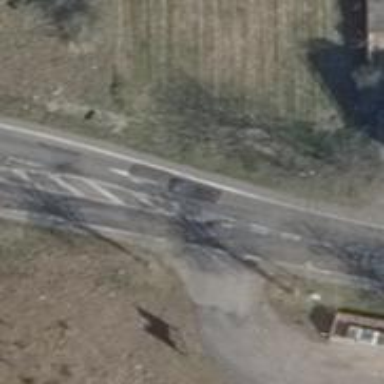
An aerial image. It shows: Asphalt primary highway with designated cycle lane and no sidewalk.